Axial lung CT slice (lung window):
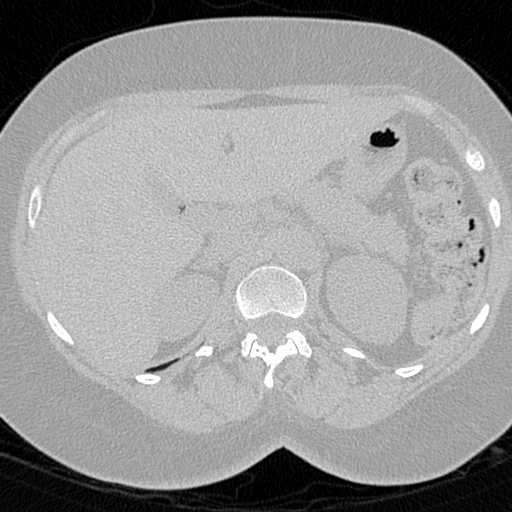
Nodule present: no